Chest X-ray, PA view. Patient: 38 years old, sex M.
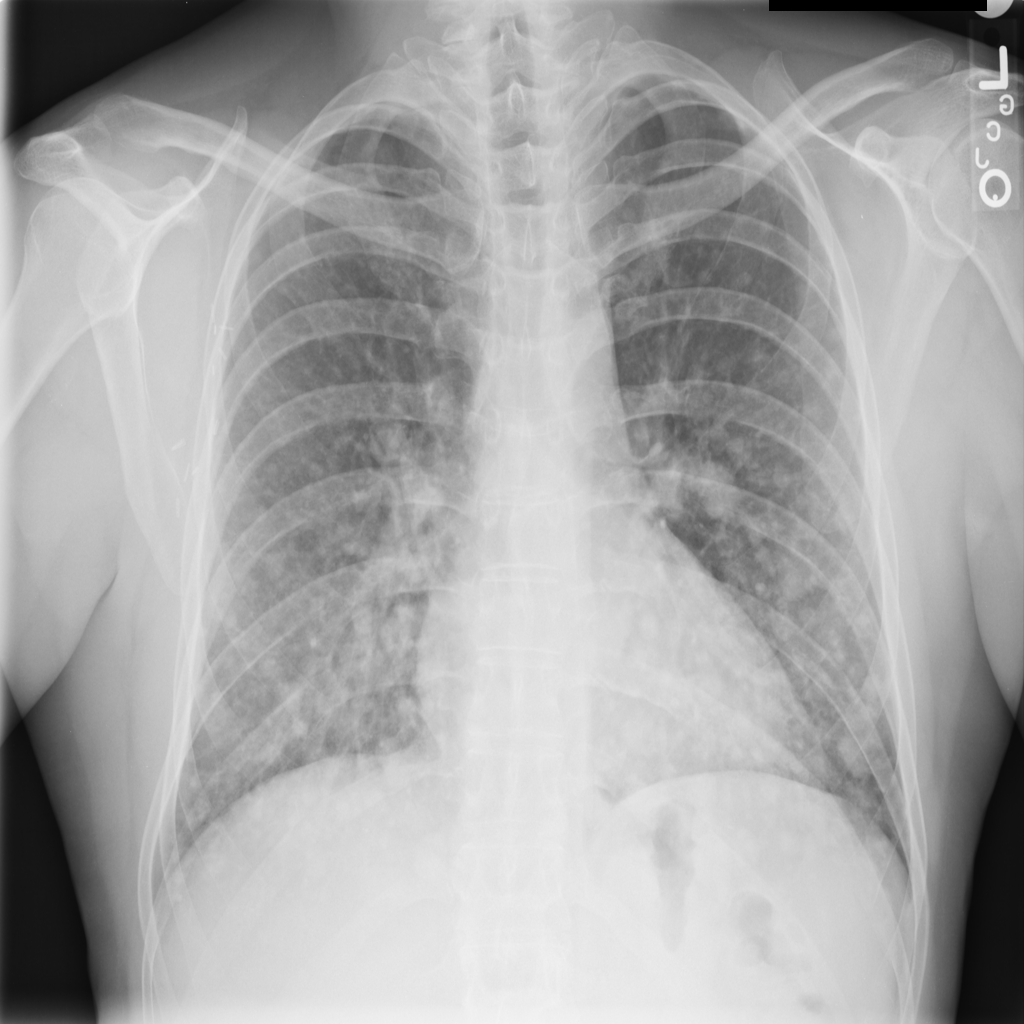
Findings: Nodule